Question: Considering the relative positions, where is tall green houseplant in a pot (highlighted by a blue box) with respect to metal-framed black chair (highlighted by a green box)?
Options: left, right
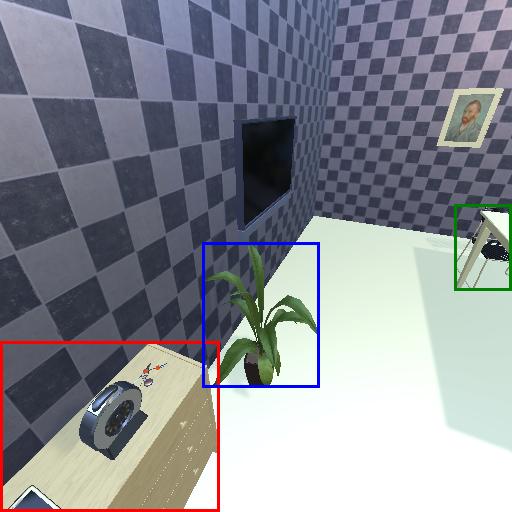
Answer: left